Aerial crown-view tile of a tropical tree (Barro Colorado Island, Panama), acquired 20240716:
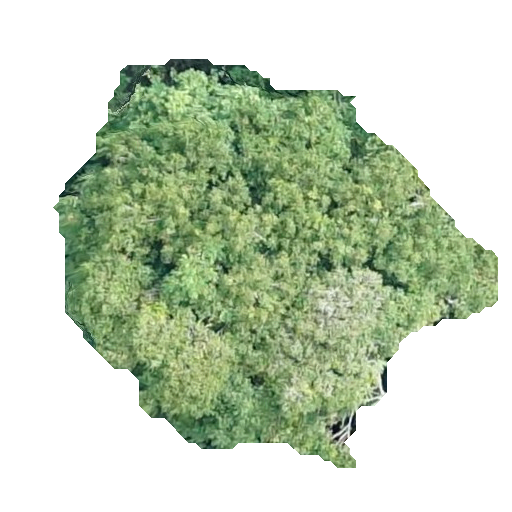
Species: Protium stevensonii
GBIF accepted scientific name: Tetragastris panamensis
Crown area: 183.123 m²